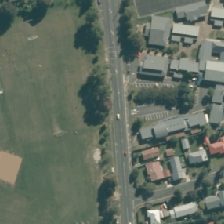
Land cover: urban_parkland